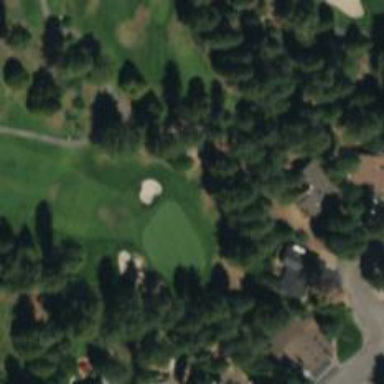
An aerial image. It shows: View of golf hole.